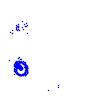
Particle: electron